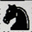
Piece: bN